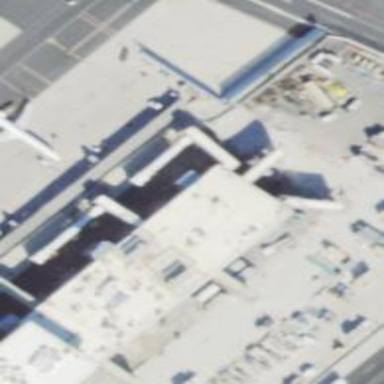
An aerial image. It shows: Airport gate.